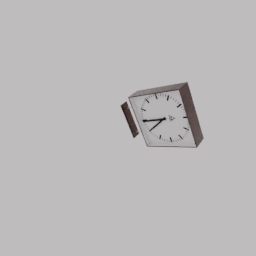
Label: appliances